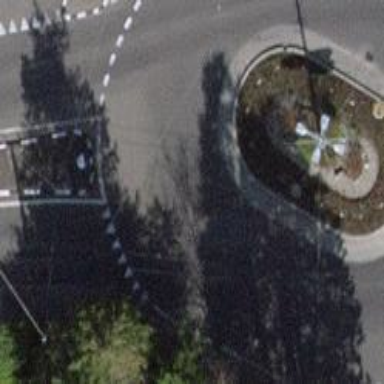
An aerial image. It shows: Tertiary road encircling roundabout with trolley wires.